Question: I'm using but project is created in 2010 version because I have got old Sharepoint 2010. When I create new project I have got problem with 'InitializeControl'.

Warning 1
> The custom tool 'SharePointWebPartCodeGenerator' failed. The local
SharePoint server is not available. Check that the server is running
and connected to the SharePoint farm. You may try re-running the
custom tool by right-clicking on the file in the Solution Explorer and
choosing Run Custom Tool.
Error 2
> The name 'InitializeControl' does not exist in the current context
I check this but does not help ->
<URL>
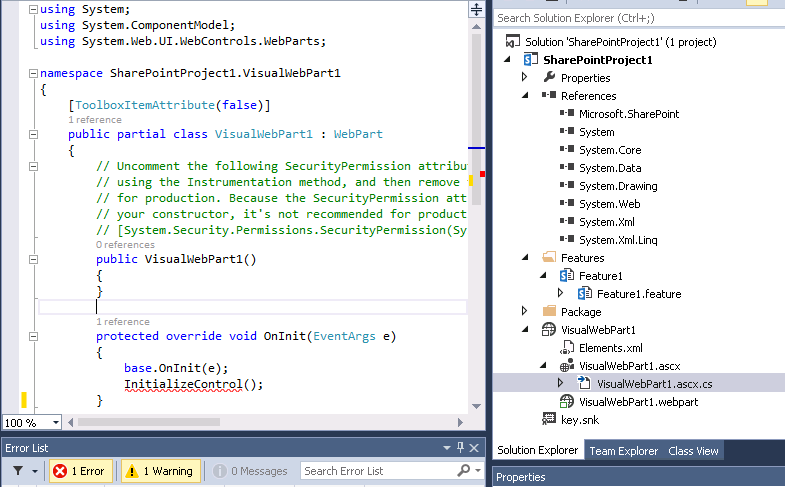
Answer: There is good example <URL> but it's show longer way.